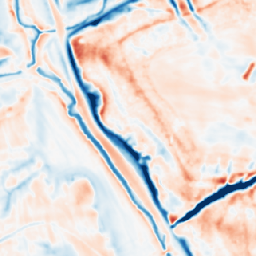
Category: multiscale
Decomposition family: dog_multiscale
Decomposition parameters: sigma_ratio: 1.6
n_scales: 4
base_sigma: 1
Upsampling method: area
Upsampling parameters: scale: 8
Upsampling scale: 8